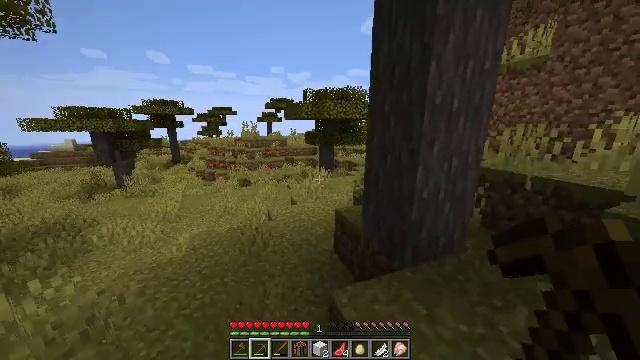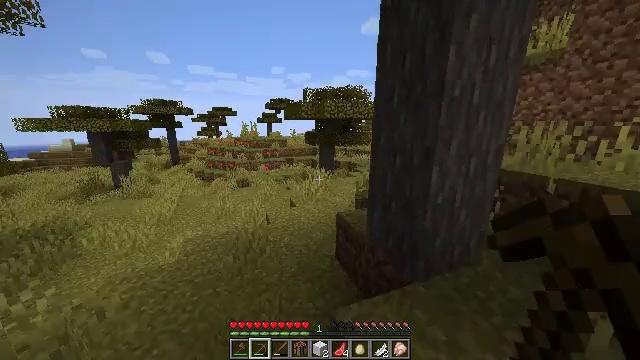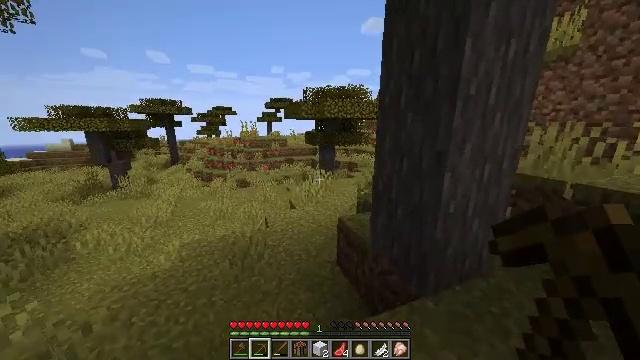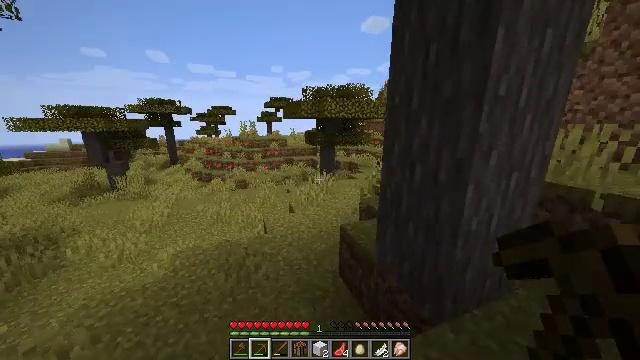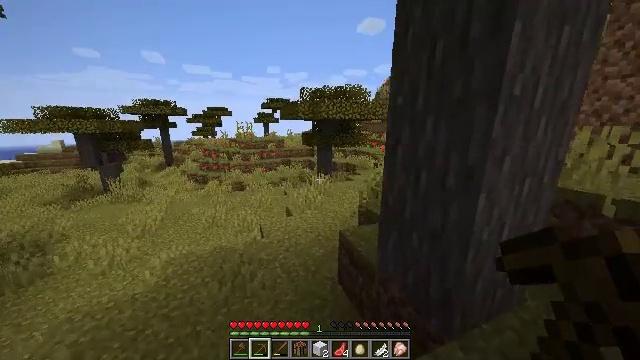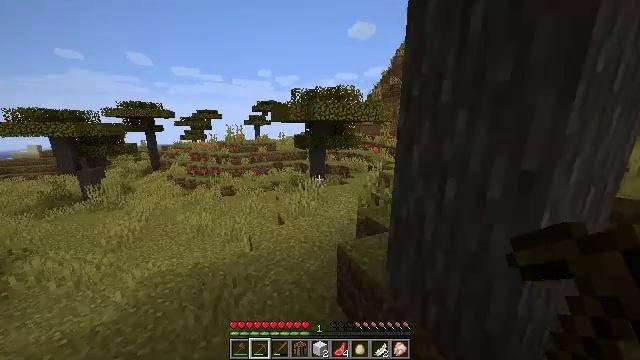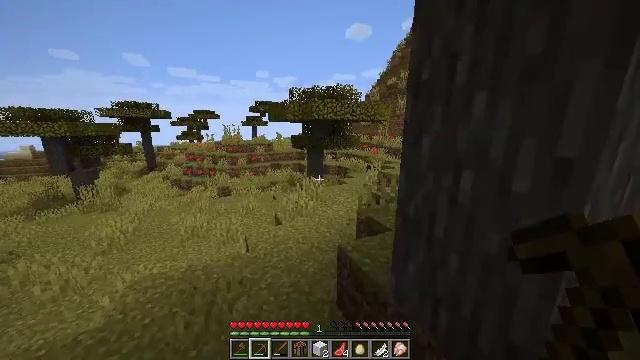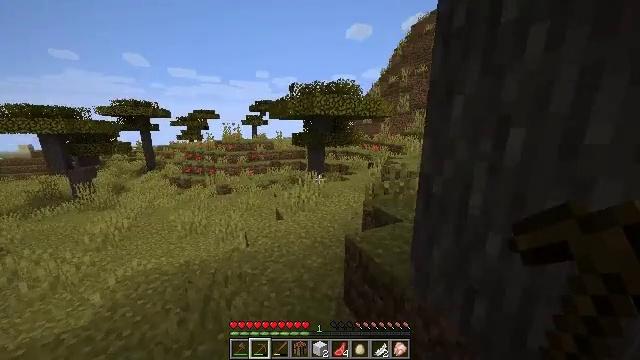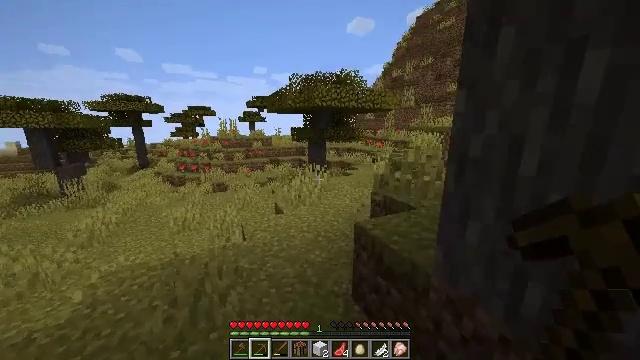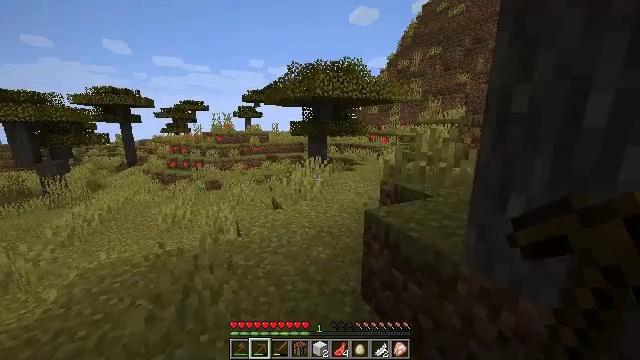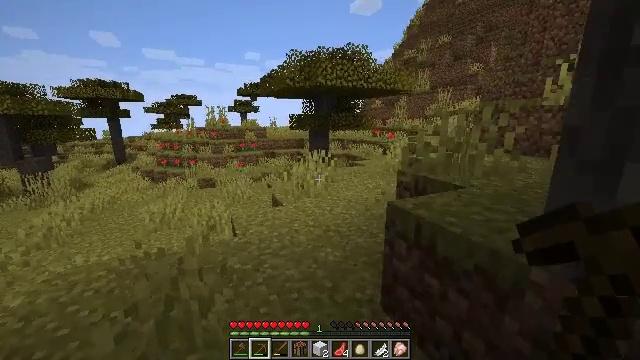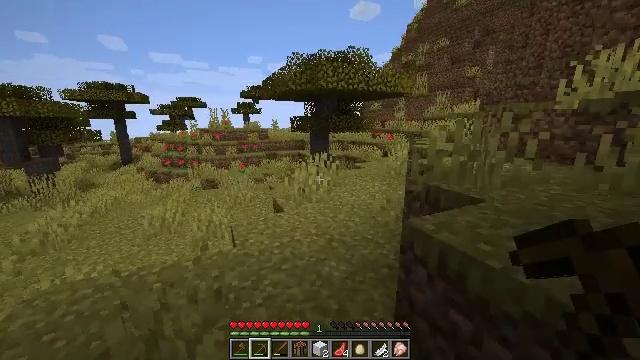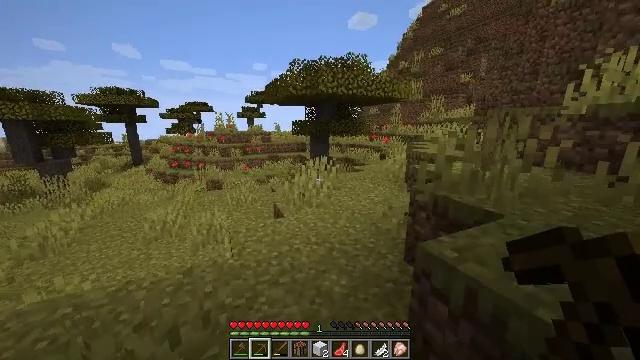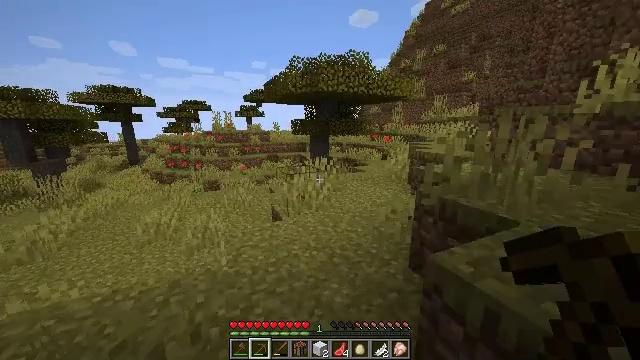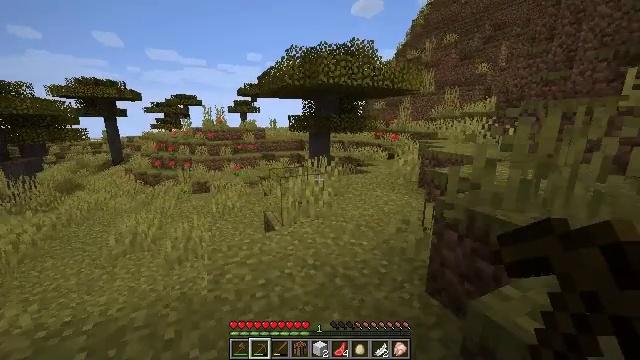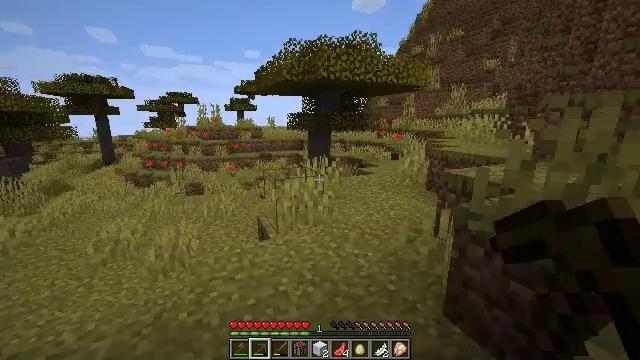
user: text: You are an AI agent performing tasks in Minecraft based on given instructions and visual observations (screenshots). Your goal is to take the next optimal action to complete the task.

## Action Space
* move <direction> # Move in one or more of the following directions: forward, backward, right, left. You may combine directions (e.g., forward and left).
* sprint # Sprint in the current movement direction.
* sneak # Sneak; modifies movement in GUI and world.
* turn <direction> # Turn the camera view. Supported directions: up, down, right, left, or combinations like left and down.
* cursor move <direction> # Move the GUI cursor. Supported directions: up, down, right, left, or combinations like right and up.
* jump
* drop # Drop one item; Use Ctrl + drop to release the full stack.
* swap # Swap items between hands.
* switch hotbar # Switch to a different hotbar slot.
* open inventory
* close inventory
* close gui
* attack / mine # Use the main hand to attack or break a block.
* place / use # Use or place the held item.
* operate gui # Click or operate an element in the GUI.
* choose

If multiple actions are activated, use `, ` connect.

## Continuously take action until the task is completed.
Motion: motion action
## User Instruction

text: Collect acacia logs by breaking the tree.
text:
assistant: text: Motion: move forward, sprint
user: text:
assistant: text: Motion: move forward, sprint
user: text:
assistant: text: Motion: move forward, sprint
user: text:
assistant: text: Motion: move forward, sprint
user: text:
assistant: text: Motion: move forward, sprint, turn right
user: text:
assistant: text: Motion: move forward, sprint
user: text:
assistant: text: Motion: move forward, sprint
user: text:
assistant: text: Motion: move forward, sprint
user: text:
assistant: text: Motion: move forward, sprint
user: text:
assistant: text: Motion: move forward, sprint
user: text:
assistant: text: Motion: move forward
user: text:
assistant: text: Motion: move forward
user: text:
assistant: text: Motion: move forward
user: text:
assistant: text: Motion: move forward
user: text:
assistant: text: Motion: move forward
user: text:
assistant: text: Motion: move forward
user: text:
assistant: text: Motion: move forward
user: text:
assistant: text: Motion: move forward
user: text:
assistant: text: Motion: move forward
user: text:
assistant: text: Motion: move forward
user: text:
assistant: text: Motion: move forward
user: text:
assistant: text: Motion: move forward
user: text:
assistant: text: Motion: move forward
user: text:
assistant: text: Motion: move forward
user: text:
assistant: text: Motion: move forward
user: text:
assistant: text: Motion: move forward
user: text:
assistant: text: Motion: move forward
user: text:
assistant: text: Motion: move forward
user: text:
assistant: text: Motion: move forward
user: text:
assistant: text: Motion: move forward